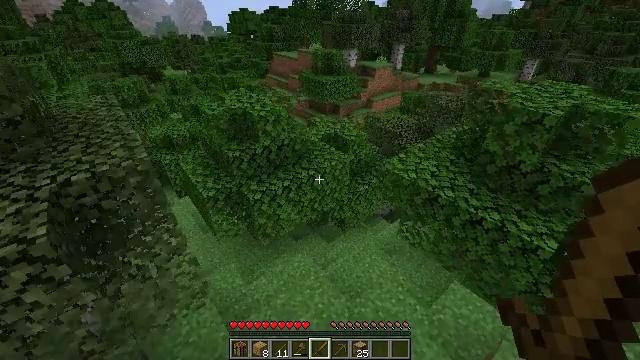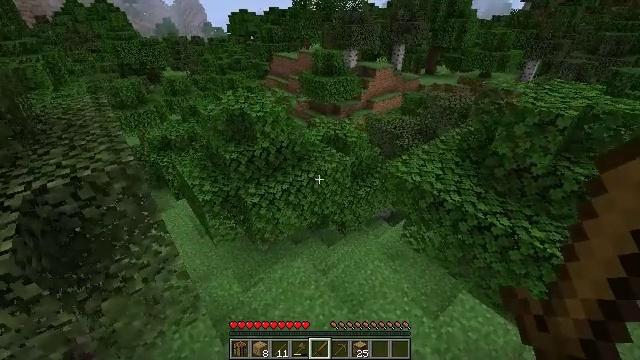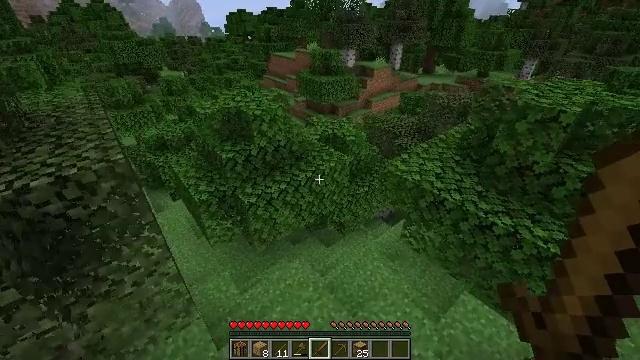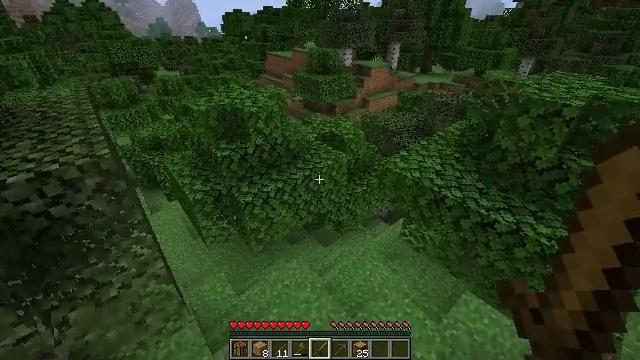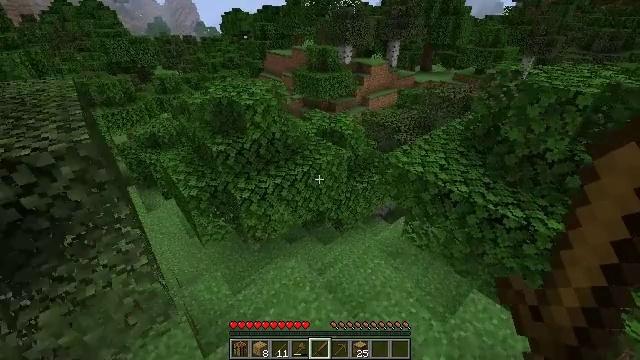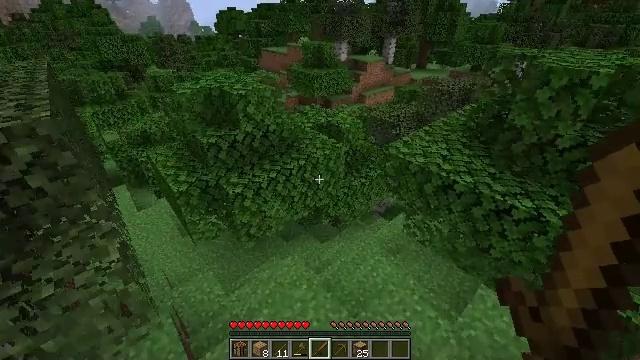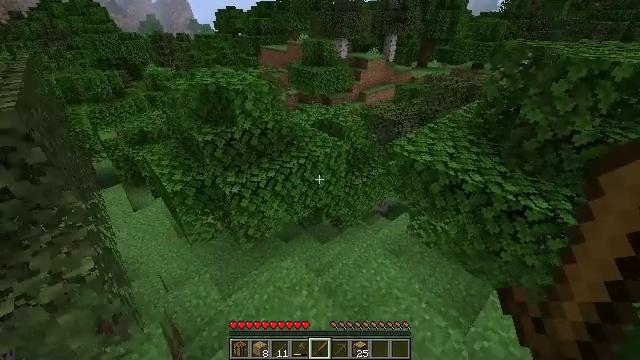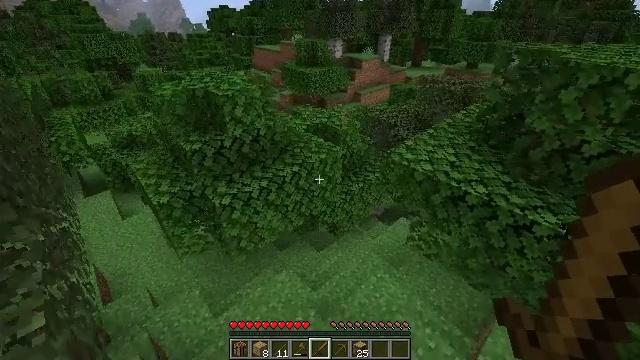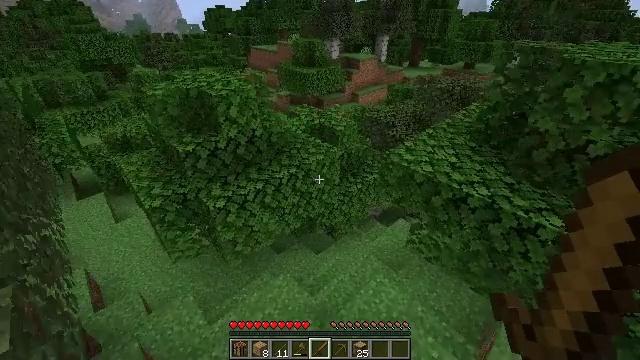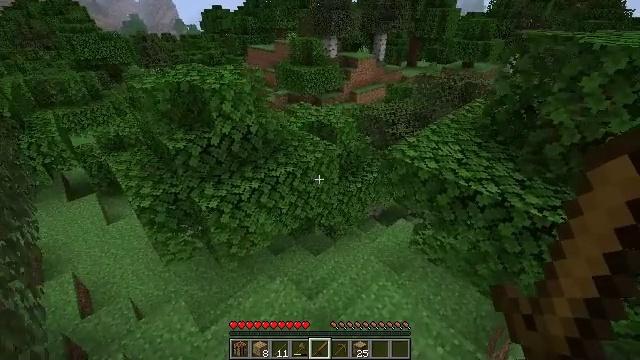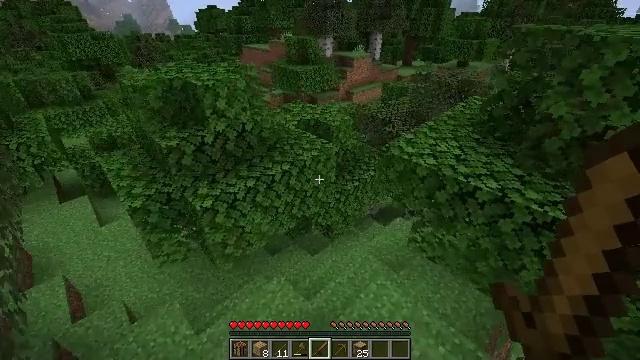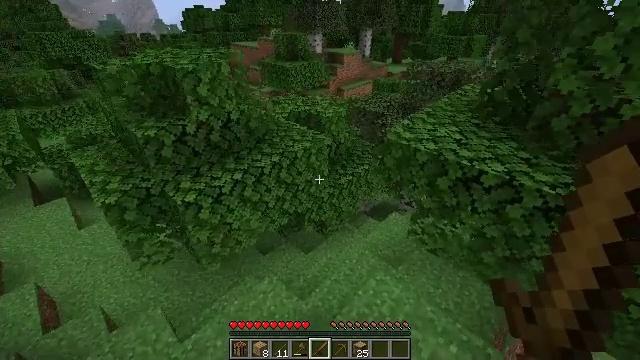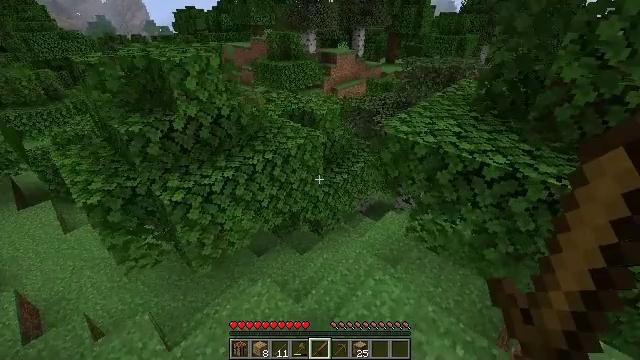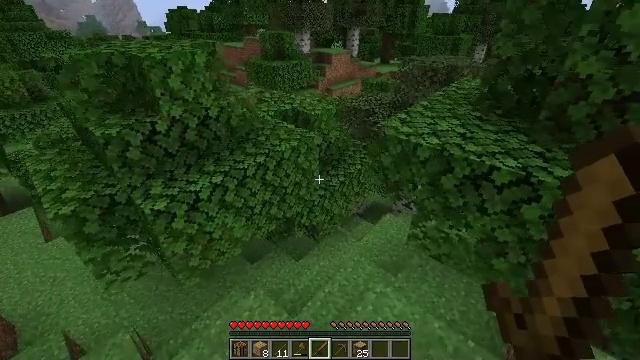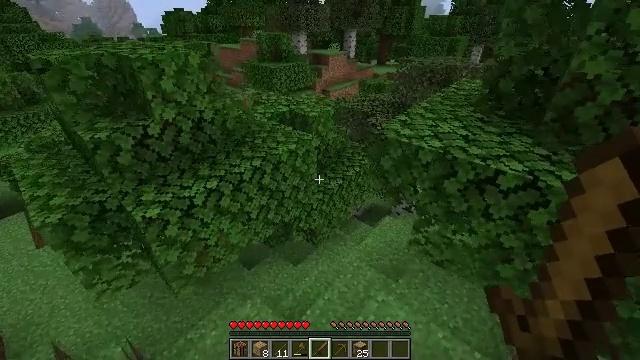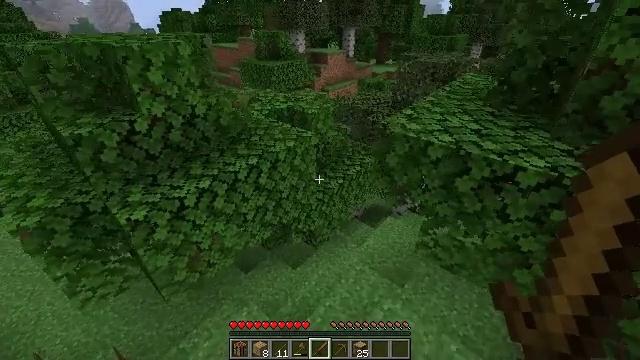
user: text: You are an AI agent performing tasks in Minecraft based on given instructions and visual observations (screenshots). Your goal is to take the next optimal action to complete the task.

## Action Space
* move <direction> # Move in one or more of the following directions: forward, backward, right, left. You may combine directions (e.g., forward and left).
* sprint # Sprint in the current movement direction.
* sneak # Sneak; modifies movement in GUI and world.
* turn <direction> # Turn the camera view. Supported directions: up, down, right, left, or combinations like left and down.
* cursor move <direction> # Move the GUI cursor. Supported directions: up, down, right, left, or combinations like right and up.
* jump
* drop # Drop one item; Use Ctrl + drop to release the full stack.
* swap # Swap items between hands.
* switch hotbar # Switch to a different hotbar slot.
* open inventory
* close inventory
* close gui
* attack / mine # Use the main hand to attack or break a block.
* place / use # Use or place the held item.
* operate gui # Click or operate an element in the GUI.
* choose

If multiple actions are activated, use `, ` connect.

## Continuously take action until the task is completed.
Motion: motion action
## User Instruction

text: Break the tall rose bush.
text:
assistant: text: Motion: move forward
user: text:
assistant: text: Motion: move forward
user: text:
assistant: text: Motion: move forward
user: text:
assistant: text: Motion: move forward
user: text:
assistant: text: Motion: move forward
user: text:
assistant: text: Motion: move forward
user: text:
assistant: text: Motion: move forward, turn right
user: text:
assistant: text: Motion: move forward
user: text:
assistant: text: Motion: move forward
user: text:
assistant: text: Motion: move forward
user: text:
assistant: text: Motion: move forward, turn right
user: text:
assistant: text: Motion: move forward, turn right
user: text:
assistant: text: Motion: move forward, turn right
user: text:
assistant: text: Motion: move forward
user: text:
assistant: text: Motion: move forward
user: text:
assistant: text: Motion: move forward, turn right
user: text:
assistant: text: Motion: move forward, turn right
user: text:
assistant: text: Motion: move forward, turn right
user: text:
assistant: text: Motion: move forward, turn right
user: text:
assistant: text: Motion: move forward
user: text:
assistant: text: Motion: move forward
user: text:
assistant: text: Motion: move forward
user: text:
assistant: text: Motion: move forward
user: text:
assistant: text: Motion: move forward
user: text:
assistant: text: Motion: move forward
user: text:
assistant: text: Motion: move forward
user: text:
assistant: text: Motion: move forward, turn right
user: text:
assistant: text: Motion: move forward, turn right
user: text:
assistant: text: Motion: move forward, turn right
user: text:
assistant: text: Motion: move forward, turn right